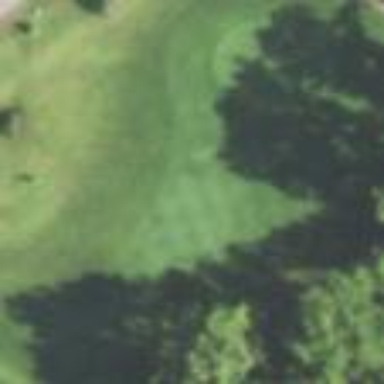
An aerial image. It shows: Golf fairway surrounded by grass.